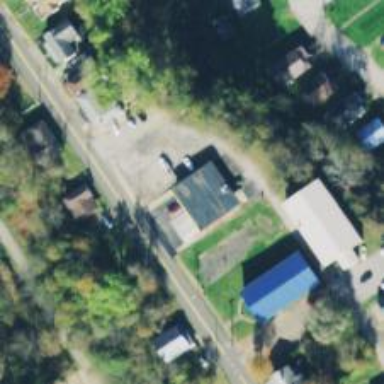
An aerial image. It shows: Post office.